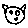
Label: cat